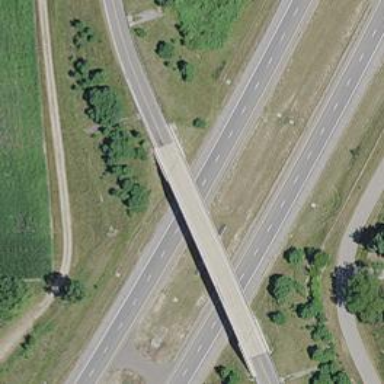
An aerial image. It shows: Bent on bridge.